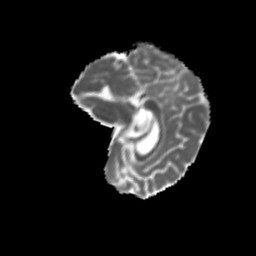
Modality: MD
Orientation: sagittal
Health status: ill
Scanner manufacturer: siemens
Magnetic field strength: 3 T
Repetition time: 6.8 s
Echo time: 0.097 s